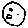
Label: moon